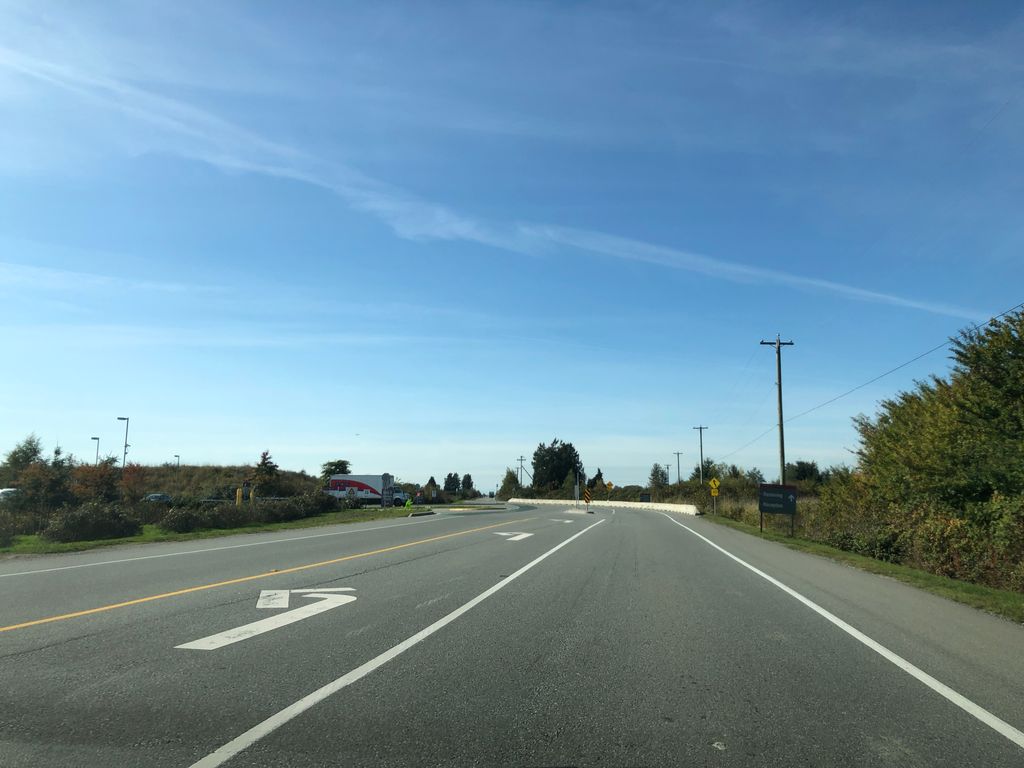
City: vancouver